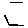
Label: hexagon